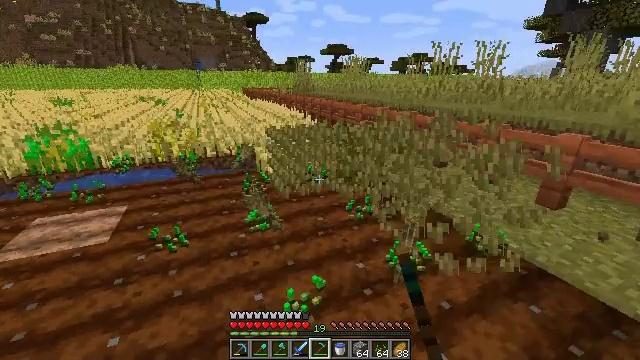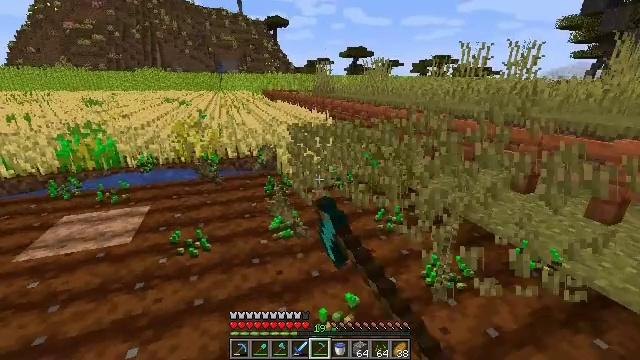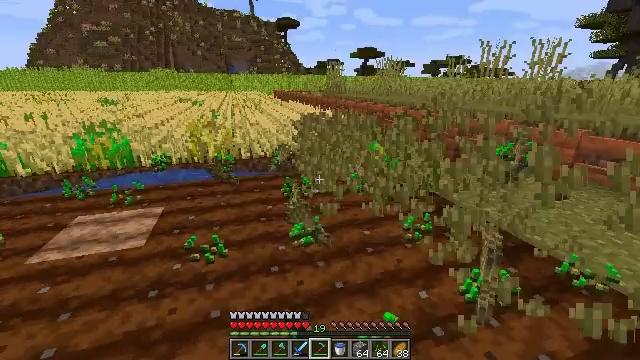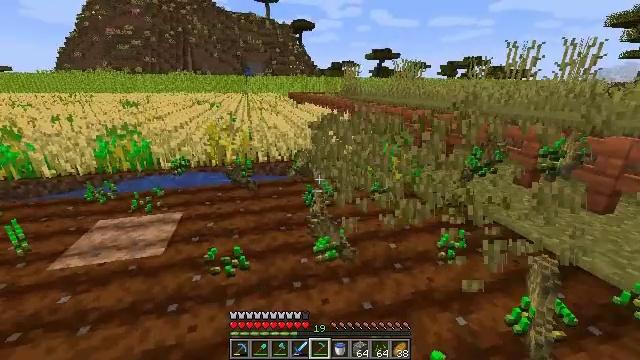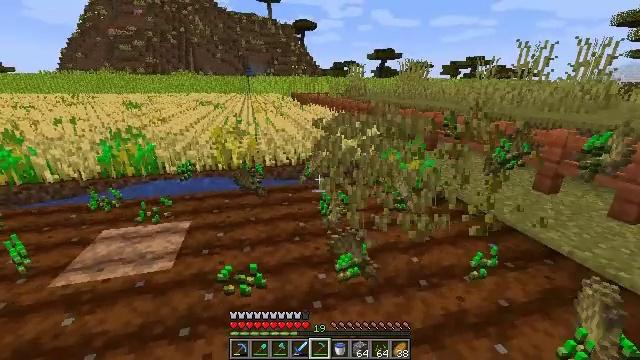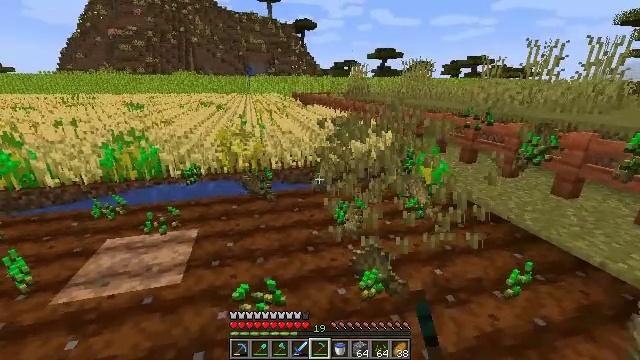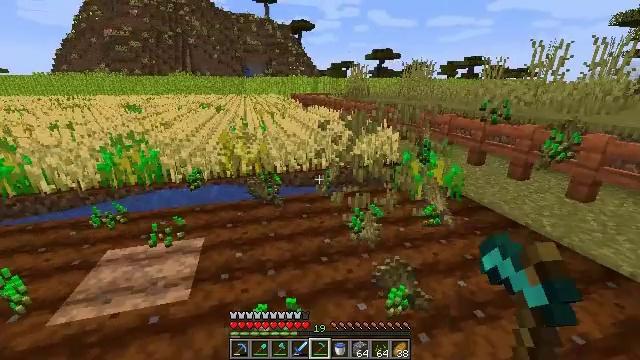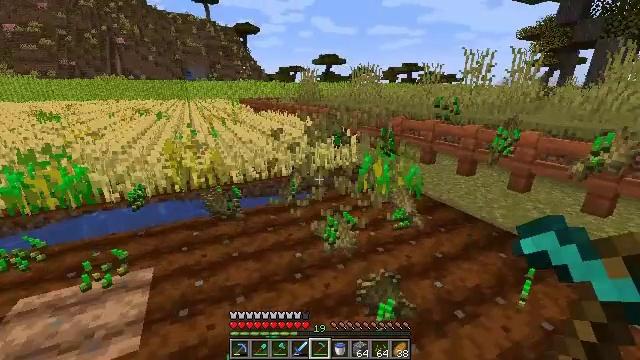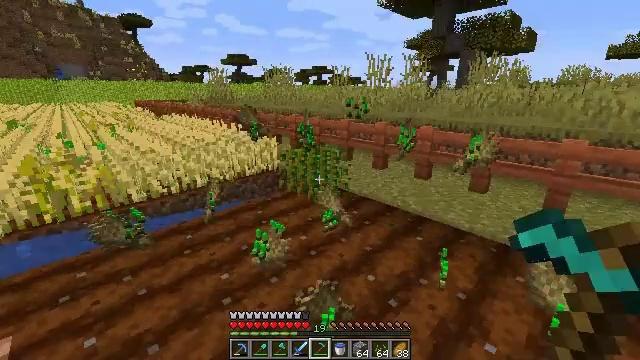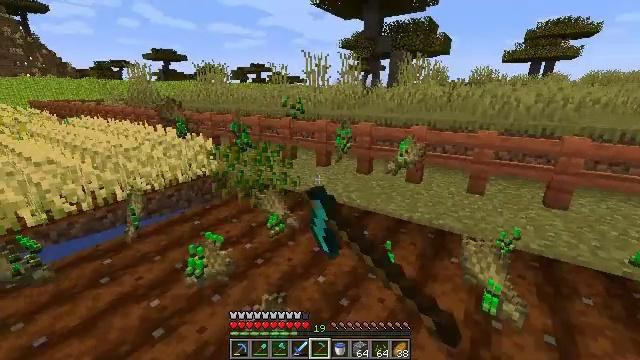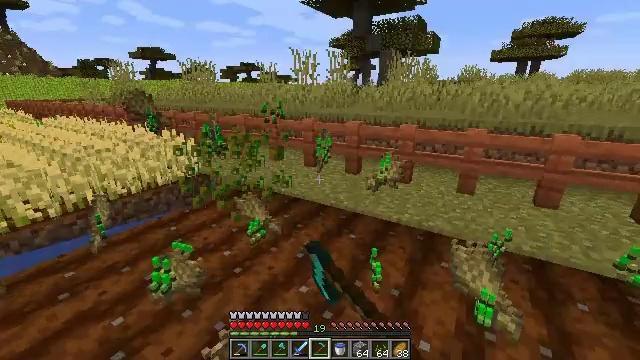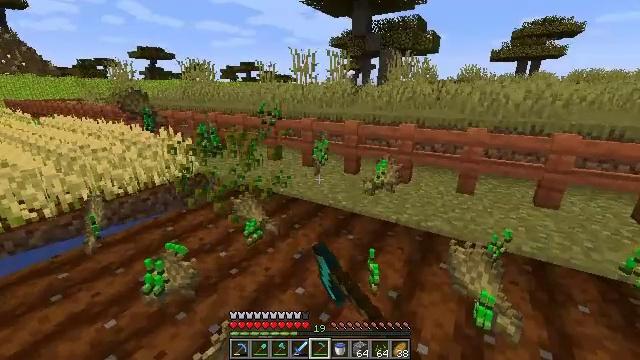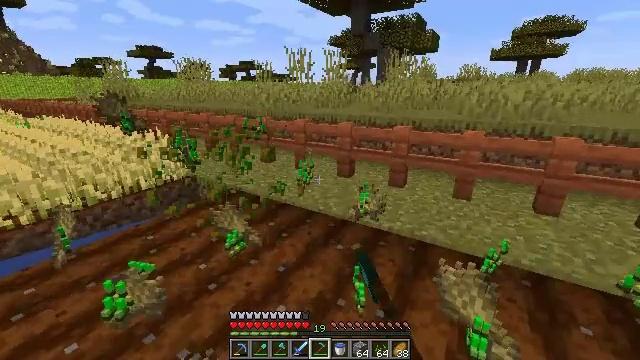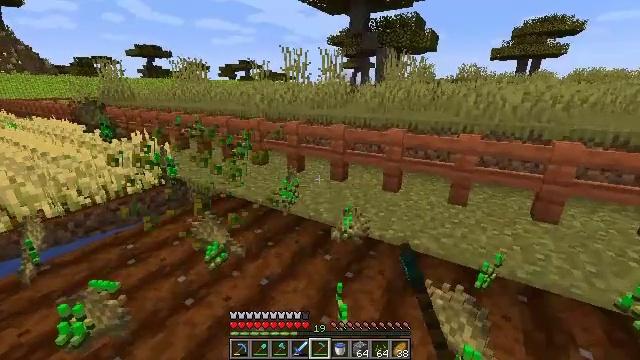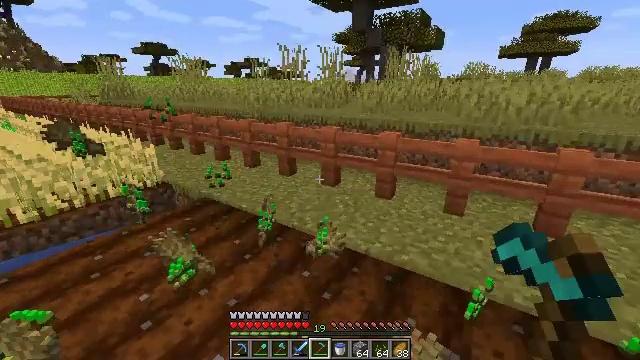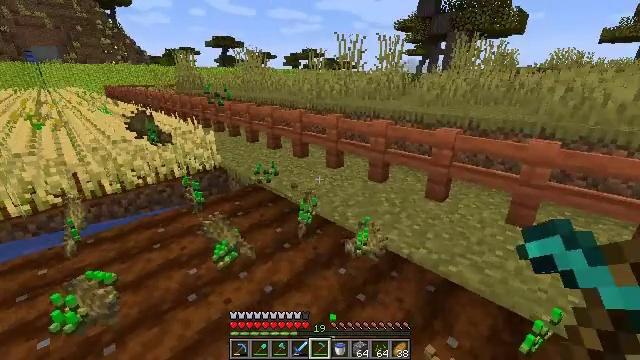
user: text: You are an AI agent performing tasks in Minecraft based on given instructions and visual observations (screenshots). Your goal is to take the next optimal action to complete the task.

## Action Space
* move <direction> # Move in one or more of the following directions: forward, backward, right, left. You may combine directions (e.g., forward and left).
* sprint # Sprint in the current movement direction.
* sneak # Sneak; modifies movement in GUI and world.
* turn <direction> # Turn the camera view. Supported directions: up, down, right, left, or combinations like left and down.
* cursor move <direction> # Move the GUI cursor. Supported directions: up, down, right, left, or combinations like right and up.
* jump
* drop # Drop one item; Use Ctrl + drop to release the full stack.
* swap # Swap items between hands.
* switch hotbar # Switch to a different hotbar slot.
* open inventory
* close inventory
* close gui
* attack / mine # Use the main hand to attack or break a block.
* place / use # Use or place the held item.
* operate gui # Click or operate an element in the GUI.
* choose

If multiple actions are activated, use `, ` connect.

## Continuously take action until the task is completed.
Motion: motion action
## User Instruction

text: Collect wheat crops.
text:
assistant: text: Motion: move forward and move left, turn left, attack / mine
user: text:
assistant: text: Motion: move forward and move left, turn left, attack / mine
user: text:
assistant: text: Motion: move forward and move left, turn left, attack / mine
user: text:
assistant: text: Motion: move forward and move left, attack / mine
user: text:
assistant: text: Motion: move forward and move left, attack / mine
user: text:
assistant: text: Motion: move forward and move left, attack / mine
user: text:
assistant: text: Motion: move forward and move left, turn right, attack / mine
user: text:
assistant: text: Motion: move forward and move right, turn right, attack / mine
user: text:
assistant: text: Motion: move forward and move right, turn right, attack / mine
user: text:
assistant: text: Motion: move forward and move right, turn right, attack / mine
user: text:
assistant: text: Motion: move forward and move right, attack / mine
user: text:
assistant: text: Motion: move forward and move right, attack / mine
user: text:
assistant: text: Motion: move forward and move right, attack / mine
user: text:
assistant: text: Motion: move forward and move right, turn left, attack / mine
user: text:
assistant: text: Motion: move forward, turn left and down, attack / mine
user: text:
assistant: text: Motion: move forward, turn left, attack / mine
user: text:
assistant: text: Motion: move forward, turn left, attack / mine
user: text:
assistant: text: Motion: move forward, attack / mine
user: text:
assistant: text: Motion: move forward, attack / mine
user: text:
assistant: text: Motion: move forward and move right, attack / mine
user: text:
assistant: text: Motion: move forward and move right
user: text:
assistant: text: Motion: move forward and move right, turn left
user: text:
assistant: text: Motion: move forward and move right, turn left
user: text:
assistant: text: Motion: move forward and move right, turn left
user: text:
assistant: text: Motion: move forward and move right, turn left
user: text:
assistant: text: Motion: move forward and move right, turn left
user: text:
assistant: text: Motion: move forward and move right, turn left
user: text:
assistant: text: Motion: move forward and move right, turn left
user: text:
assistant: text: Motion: move forward and move right, turn left
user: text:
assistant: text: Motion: move forward and move right, turn left